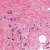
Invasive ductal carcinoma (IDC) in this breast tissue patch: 0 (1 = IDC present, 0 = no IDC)